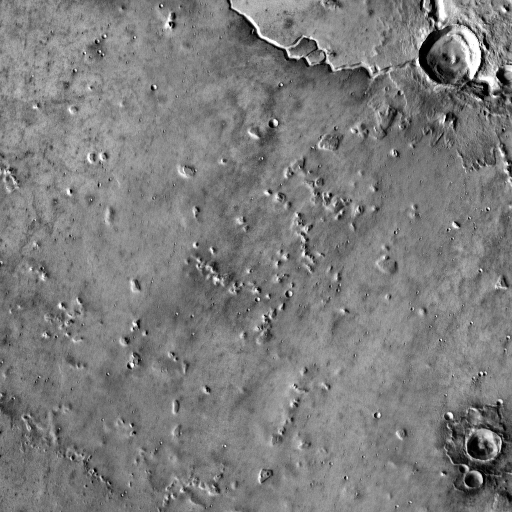
Crater classes present: Background, Other, Layered